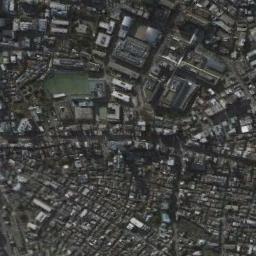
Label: dense_residential